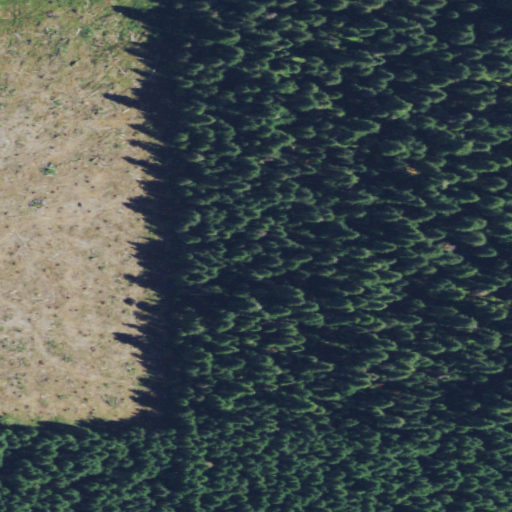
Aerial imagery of plain(s) in Washington named Cedar Flats containing evergreen forest, shrub, grassland, and open development